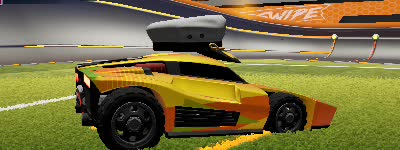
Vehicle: breakout